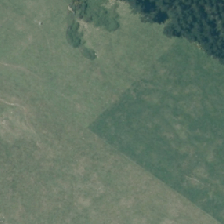
Land cover: shortrotation_cropland